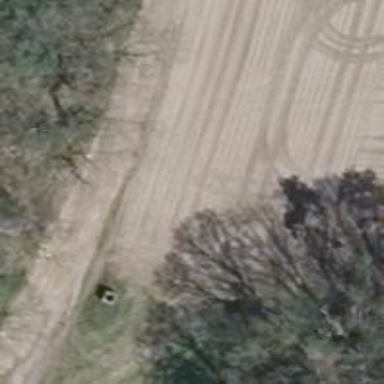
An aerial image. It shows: Track road with grade4 tracktype.